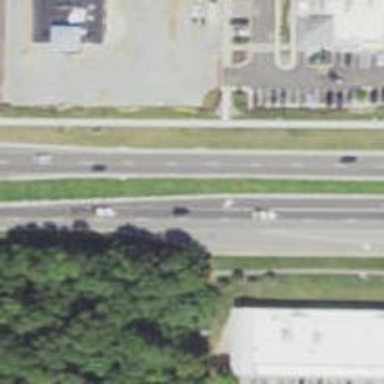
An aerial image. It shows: Asphalt road designated as trunk highway.